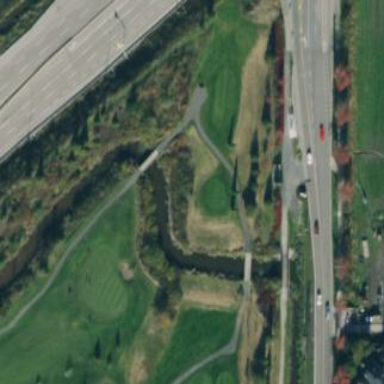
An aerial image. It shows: Water hazard in golf course. The hazard is natural water feature.